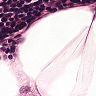
Metastatic tissue present: no